Field crop: maize
Growth stage: 2
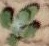
Species: chenopodium